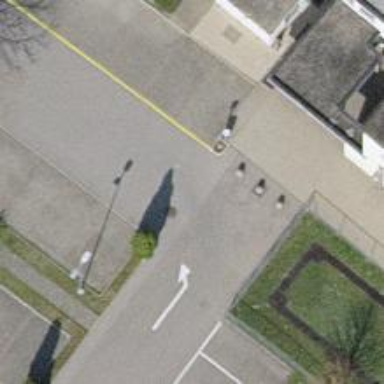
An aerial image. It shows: Bollard barrier.